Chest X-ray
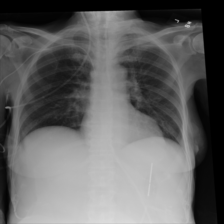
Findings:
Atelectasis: negative
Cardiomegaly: negative
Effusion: negative
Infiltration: negative
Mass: negative
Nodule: negative
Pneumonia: negative
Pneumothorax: negative
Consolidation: negative
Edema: negative
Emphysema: negative
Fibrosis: negative
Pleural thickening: negative
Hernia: negative